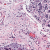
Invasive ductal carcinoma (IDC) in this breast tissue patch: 0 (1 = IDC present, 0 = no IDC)